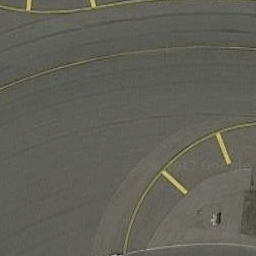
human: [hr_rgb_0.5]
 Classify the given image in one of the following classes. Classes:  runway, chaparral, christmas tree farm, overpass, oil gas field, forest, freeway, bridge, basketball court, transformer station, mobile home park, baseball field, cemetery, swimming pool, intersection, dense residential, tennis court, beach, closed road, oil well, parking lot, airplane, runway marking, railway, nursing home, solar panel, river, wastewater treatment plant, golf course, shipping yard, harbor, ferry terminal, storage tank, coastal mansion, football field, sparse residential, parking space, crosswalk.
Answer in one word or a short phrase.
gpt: runway marking